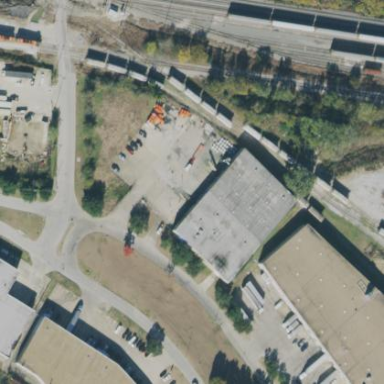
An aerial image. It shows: Warehouse building.